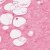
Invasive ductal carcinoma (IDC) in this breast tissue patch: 0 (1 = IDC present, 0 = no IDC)